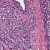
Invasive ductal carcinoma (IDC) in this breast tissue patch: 1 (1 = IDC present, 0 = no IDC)